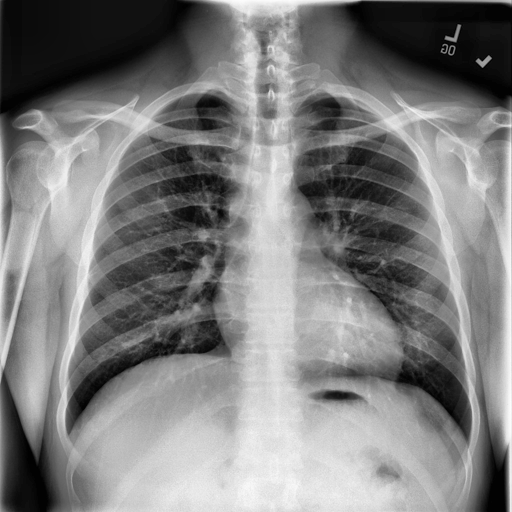
Finding: NORMAL